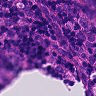
Metastatic tissue present: yes